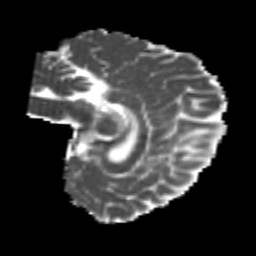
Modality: MD
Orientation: sagittal
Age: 23
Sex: female
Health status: healthy
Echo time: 0.074 s